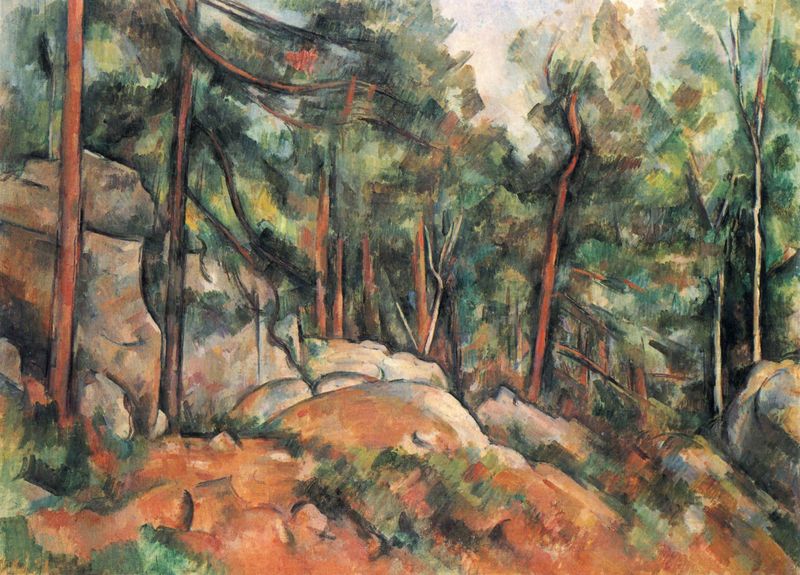
Titel: Im Wald
Künstler: Paul Cézanne
Standort: San Francisco (California)
Institution: Fine Arts Museums of San Francisco
Schlagwörter: baum, berg, blau, felsen, gemälde, gruppe, himmel, schatten, weiß, aquarell, baumstämme, bäume, cezanne, gelb, grün, impressionismus, kubismus, kubistisch, landschaft, ocker, sand, äste, ausschnitt, braun, bunt, frankreich, grau, hell, licht, orange, schwarz, gras, rasen, rot, wiese, beige, expressionismus, lang, stein, steine, ast, einsamkeit, erde, hügel, natur, stamm, wind, zweige, sonne, sträucher, boden, wald, anhöhe, rund, erdig, sommer, ruhe, abhang, berge, fels, fläche, gebirge, hang, leer, farbe, schattierung, steil, herbst, südfrankreich, stille, tannen, sturm, stämme, wild, duktus, green, hoch, menschenleer, waldrand, flechten, provence, kegel, findlinge, alpen, zweig, moos, lichtung, paul, form, groß, gefälle, fichte, nadelbaum, tanne, pinsel, frieden, farbauftrag, flecken, diagonal, wärme, leben, verschwommen, quader, kiefer, expressiv, karg, rocks, geäst, steigung, nadelbäume, trees, fichten, kiefern, paul cézanne, dicht, felsbrocken, nadelwald, pinien, brocken, pinie, bau, dreiecke, schief, fall, wals, cezann, ocre, tief, garu, impressionist, franz marc, marc, franz mark, vibrierend, mark, herbe, felsformation, forêt, flirrend, fesen, roche, humus, nackte erde, vingtième siècle, eild, season, impressionsit, scielnce